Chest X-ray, PA view. Patient: 33 years old, sex F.
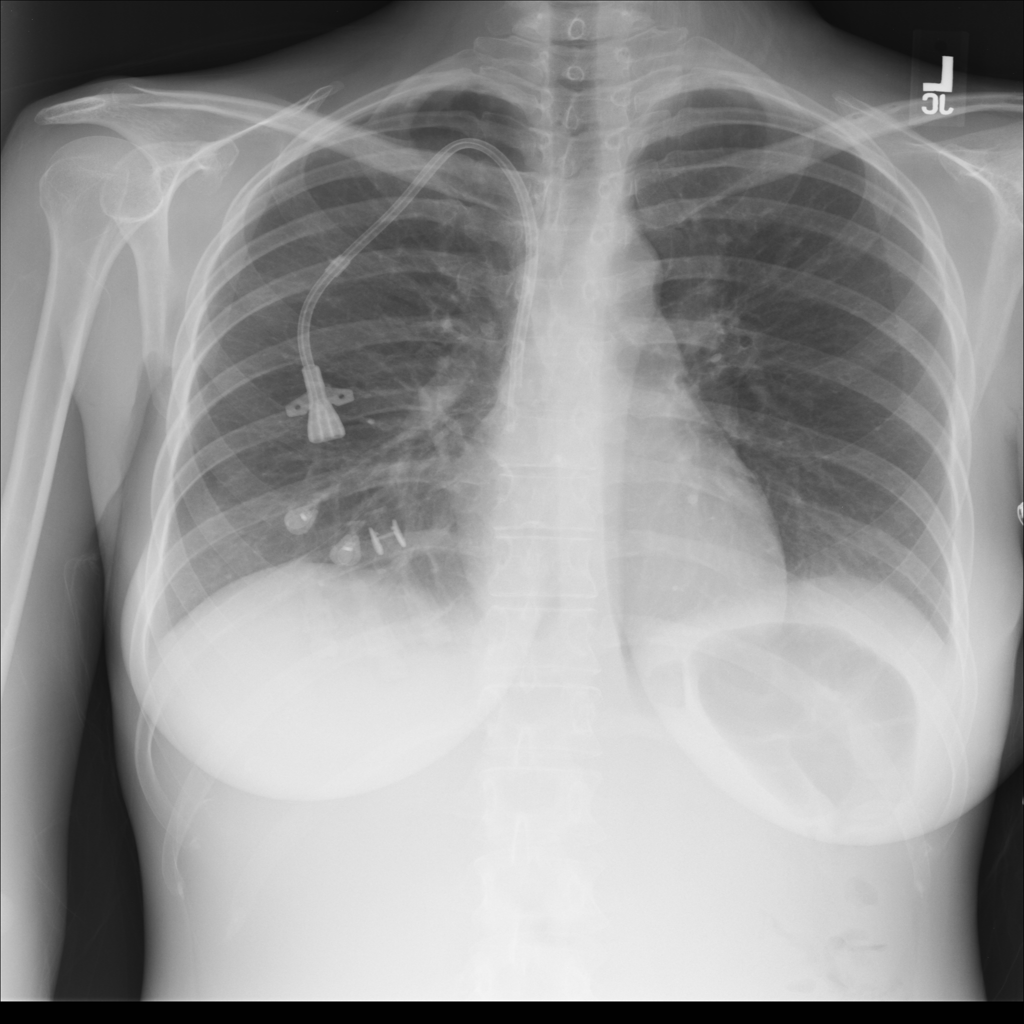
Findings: No Finding